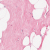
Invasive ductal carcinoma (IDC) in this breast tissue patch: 0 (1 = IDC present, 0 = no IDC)